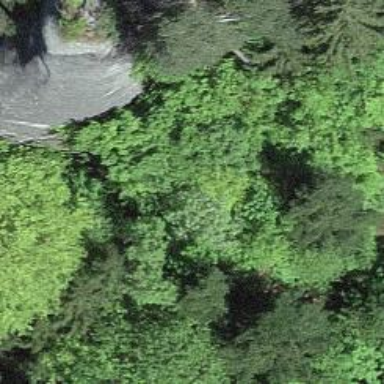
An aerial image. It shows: Cliff in nature.